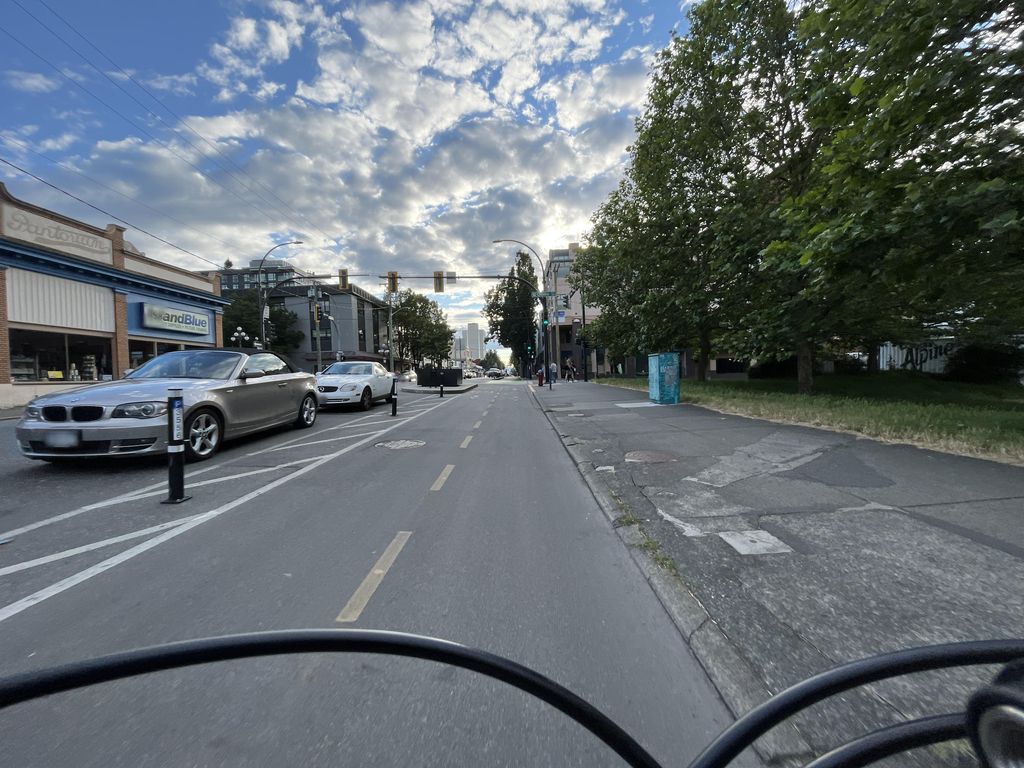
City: victoria